Brain MRI, t2w sequence, axial 2D slice.
Patient: age 26, sex F, weight 78 kg, height 1.78 m
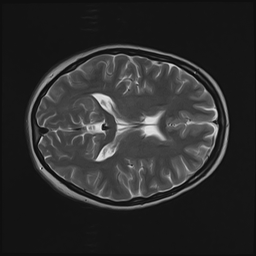